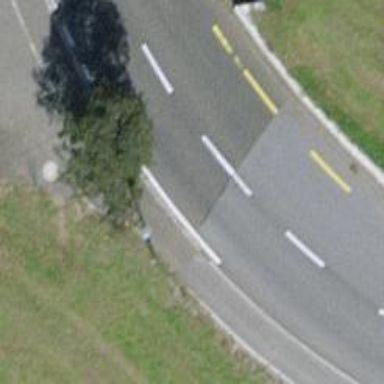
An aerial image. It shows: Primary highway with asphalt surface. There is lane designated for cycling on the left side.